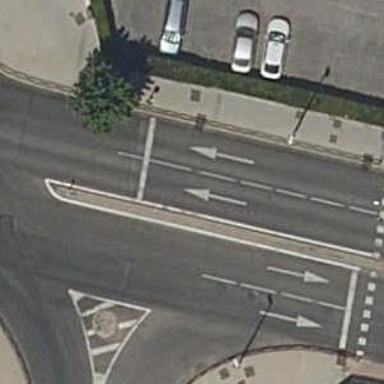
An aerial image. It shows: Road with traffic signals.